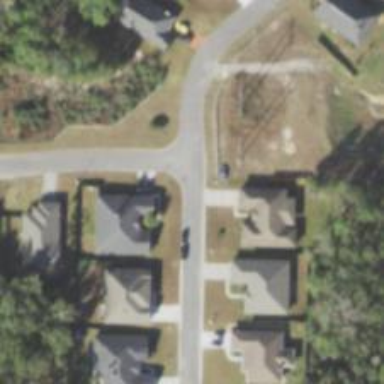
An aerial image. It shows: Residential road.